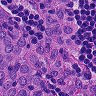
Metastatic tissue present: yes